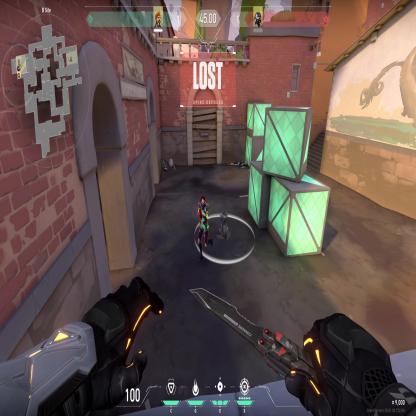
Label: enemy